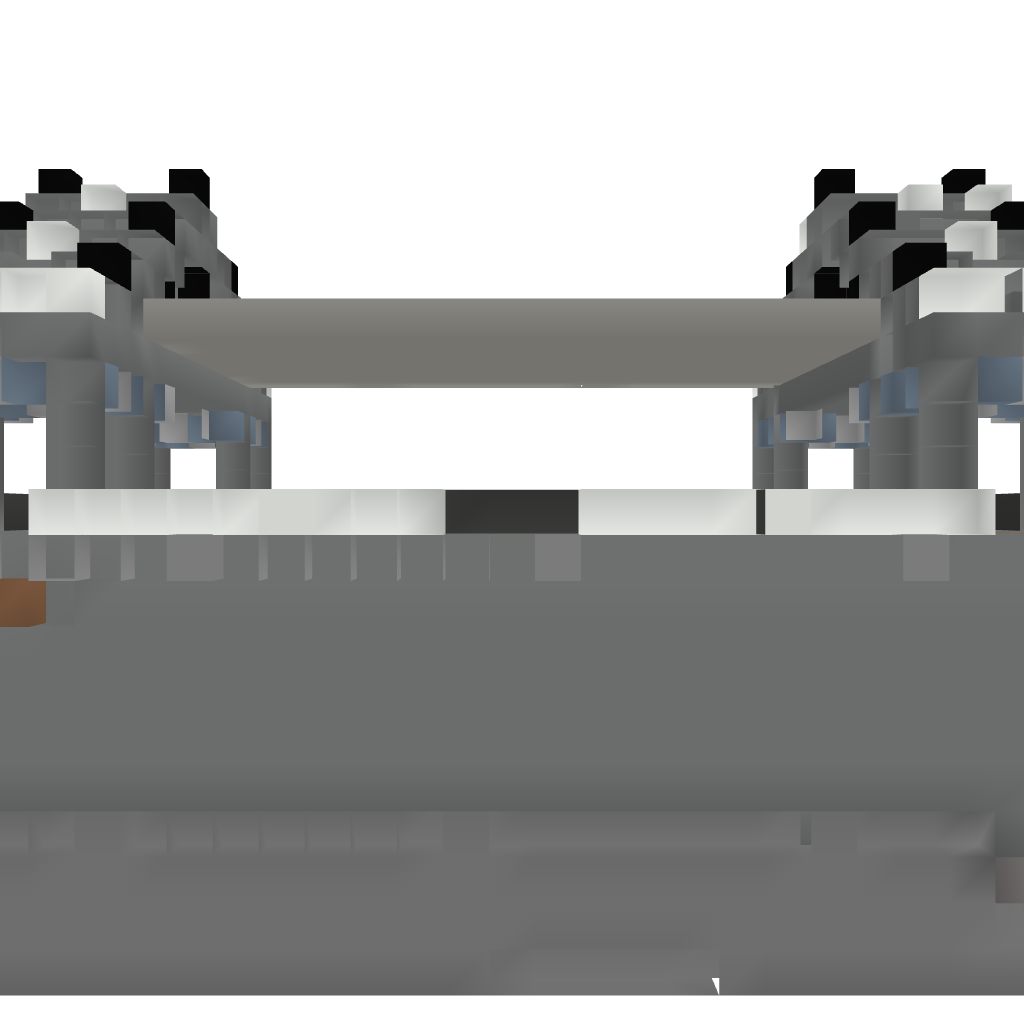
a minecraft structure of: Roman Baths